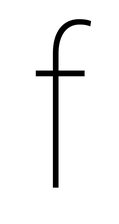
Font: Roboto_Condensed_Thin